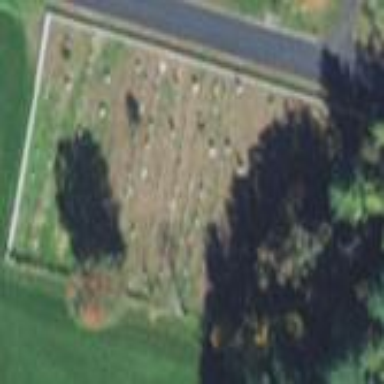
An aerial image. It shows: Cemetery that holds historical significance.